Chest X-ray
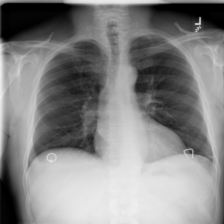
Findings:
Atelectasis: negative
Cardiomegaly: negative
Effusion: negative
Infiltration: negative
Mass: negative
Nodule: negative
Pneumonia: negative
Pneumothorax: negative
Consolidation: negative
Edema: negative
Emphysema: negative
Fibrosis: negative
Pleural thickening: negative
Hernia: negative